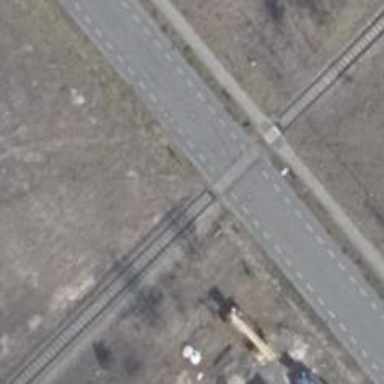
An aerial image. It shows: Crossing for the railway.